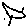
Label: bird